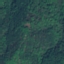
Land use / land cover: Forest